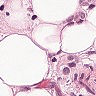
Metastatic tissue present: yes